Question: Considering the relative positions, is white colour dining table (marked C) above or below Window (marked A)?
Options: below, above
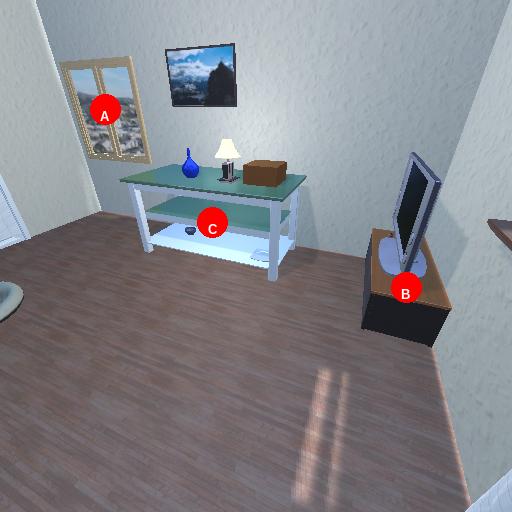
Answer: below